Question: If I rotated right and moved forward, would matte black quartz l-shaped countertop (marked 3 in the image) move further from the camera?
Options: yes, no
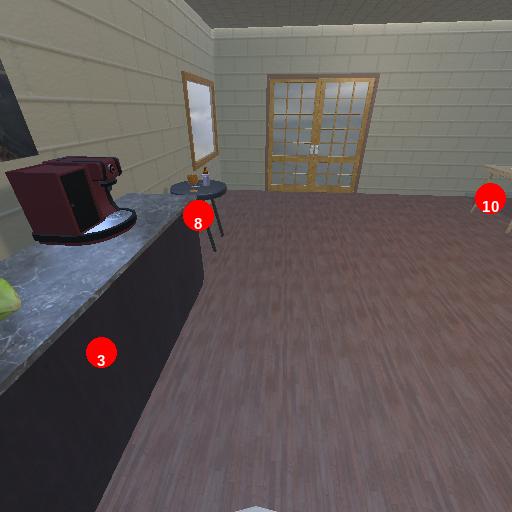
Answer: yes